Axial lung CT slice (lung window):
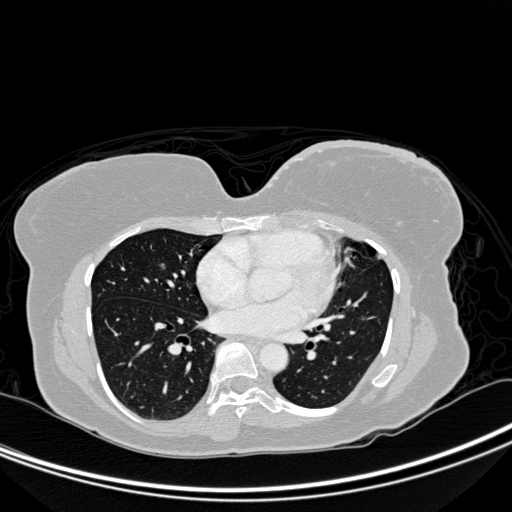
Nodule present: yes
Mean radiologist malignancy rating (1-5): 2.667